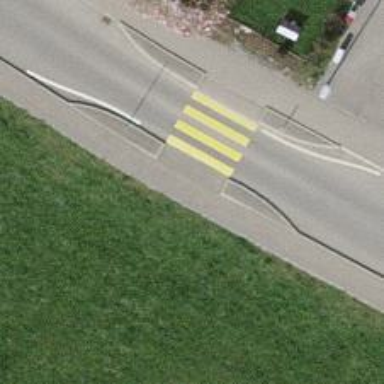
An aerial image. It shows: Uncontrolled footway crossing with markings.